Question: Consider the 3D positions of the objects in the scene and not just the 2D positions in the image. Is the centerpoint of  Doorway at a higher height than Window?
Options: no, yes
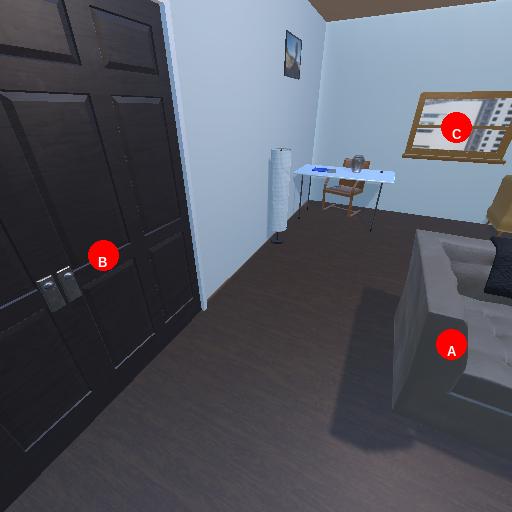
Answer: no